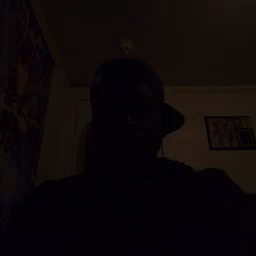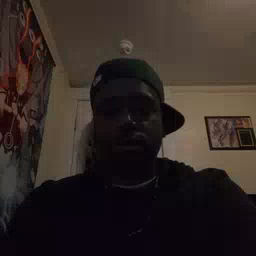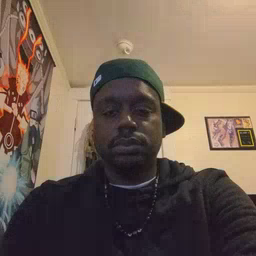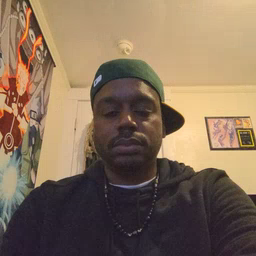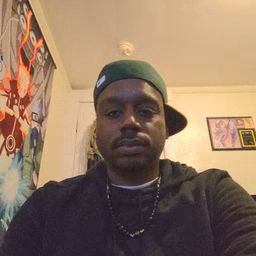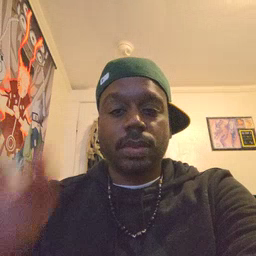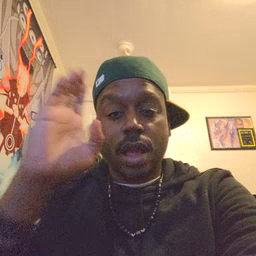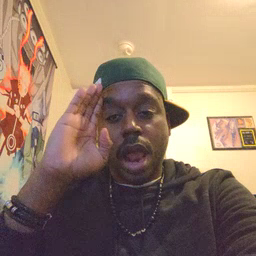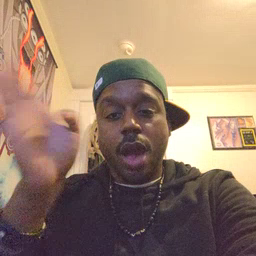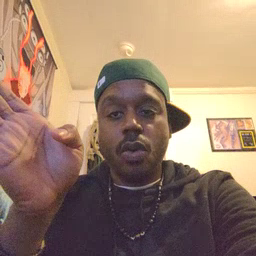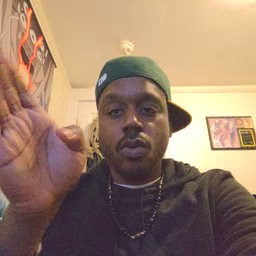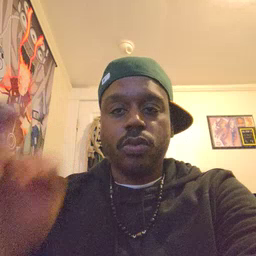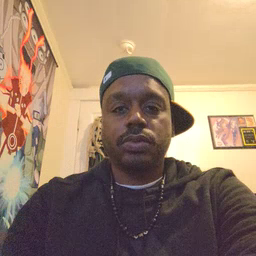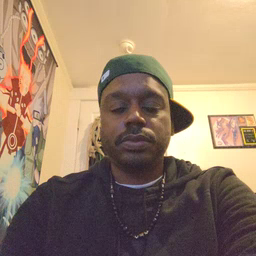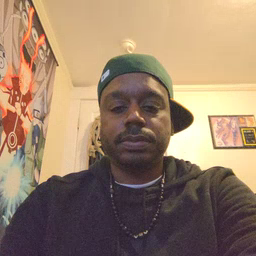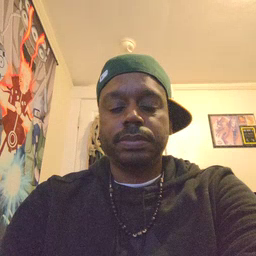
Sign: hello